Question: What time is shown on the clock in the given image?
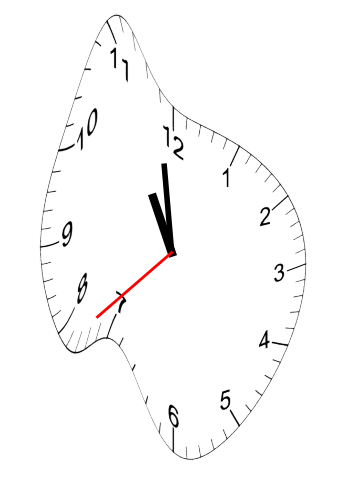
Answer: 10:58:38